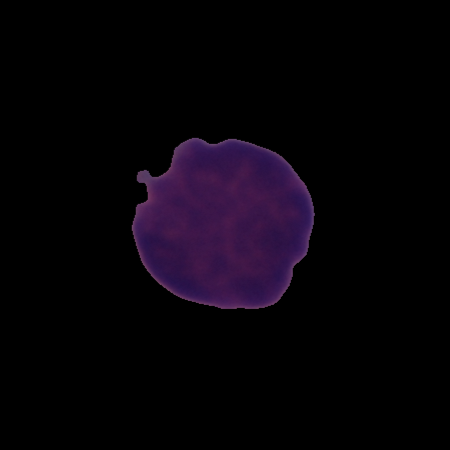
Label: cancer